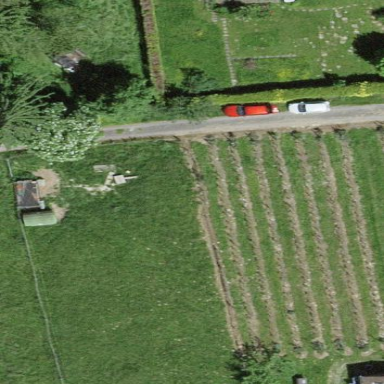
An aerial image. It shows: Vineyard where grapes are grown.